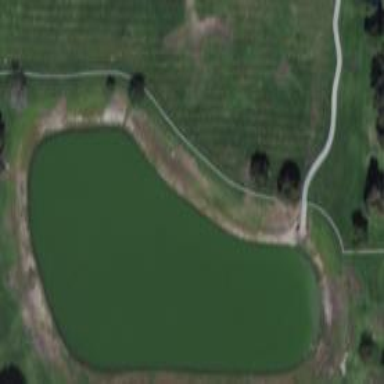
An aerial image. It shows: Serene pond surrounded by nature.